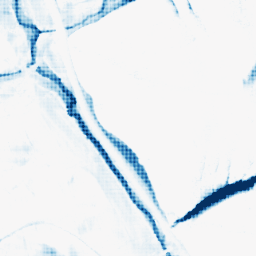
Category: morphological
Decomposition family: morphological_square
Decomposition parameters: operation: closing
size: 20
Upsampling method: sinc_hamming
Upsampling parameters: scale: 4
kernel_size: 4
Upsampling scale: 4